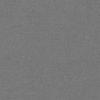
Label: dusty